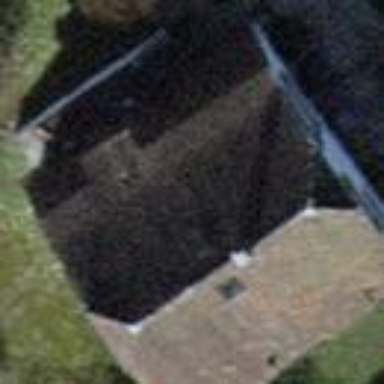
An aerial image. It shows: Half-hipped roof house.